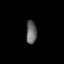
Tissue: lung
Cell type: Epithelial cells
Senescence score: 0.5779
Nuclear area (px): 241
Mean DAPI intensity: 101.261